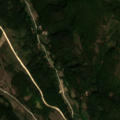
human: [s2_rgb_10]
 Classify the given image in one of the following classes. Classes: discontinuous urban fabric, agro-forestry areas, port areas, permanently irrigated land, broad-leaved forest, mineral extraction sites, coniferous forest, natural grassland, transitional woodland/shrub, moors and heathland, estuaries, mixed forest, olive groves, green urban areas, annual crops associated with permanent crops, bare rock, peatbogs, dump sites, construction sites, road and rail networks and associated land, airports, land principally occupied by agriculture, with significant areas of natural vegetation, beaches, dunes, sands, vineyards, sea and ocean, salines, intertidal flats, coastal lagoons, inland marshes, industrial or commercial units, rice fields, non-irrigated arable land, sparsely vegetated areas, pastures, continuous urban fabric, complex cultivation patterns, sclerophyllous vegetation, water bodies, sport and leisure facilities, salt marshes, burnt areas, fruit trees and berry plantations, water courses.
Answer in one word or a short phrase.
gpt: complex cultivation patterns, land principally occupied by agriculture, with significant areas of natural vegetation, broad-leaved forest